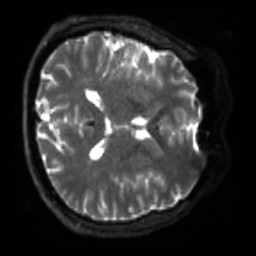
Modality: sbref
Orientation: axial
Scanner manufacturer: siemens
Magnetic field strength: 3 T
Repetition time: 4 s
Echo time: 0.0594 s